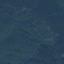
Label: Forest